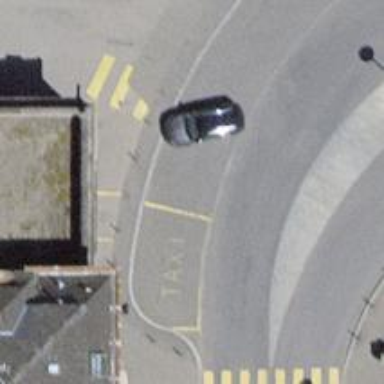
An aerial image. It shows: Bollard.